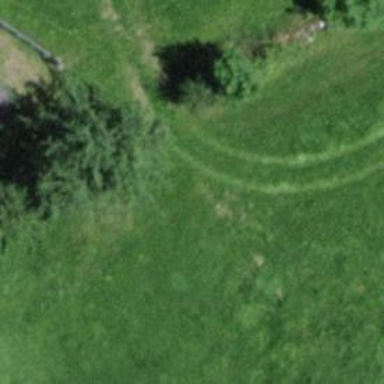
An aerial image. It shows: Row of trees in natural setting.